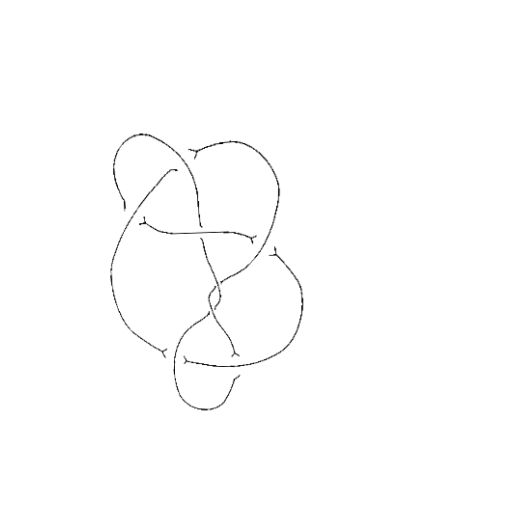
Crossing number: 8